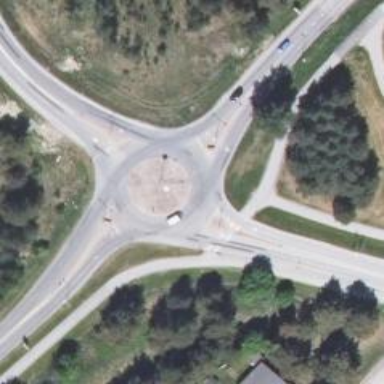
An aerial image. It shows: Secondary road leading to roundabout.